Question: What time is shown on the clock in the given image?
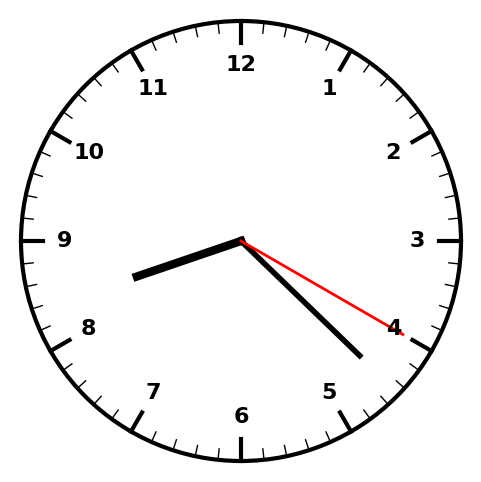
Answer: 08:22:20